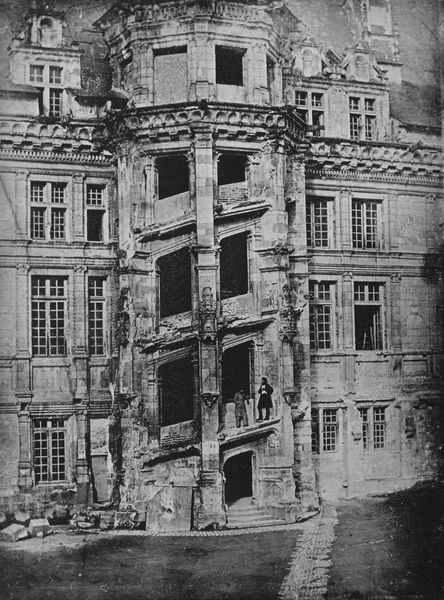
Titel: Restauration des Blois Schlosses
Künstler: Hippolyte Bayard
Schlagwörter: himmel, mann, schatten, wasser, weiß, fluss, menschen, stadt, fenster, frau, grau, licht, männer, schwarz, straße, säulen, zeichnung, dach, gebäude, haus, schloss, weg, leute, alt, architektur, mensch, stein, steine, bild, gitter, kind, personen, renaissance, schräg, schornstein, turm, garten, skulptur, balkon, ansicht, fassade, pflaster, zwei, verlassen, mauer, sprossenfenster, hof, krieg, schaden, treppe, jugendstil, detail, ornamente, aufgang, geländer, stufen, umriss, foto, fotografie, photographie, eingang, erker, ruine, berlin, fensterkreuz, sprossen, palast, bomben, gauben, schwarzweiss, loch, gebogen, löcher, kapitelle, rom, oranmente, photo, sims, kaputt, gesims, mansarde, simse, treppenhaus, heidelberg, zerstört, historismus, etagen, geschosse, herrenhaus, wien, wendeltreppe, kreig, reliefs, stockwerke, schief, bau, krumm, hasu, marode, baustelle, attika, treppenturm, gesimse, treppenaufgang, gaupe, fasdsade, stiegen, renovierung, bombe, beschädigt, sonderbar, demoliert, sachräg, schräög